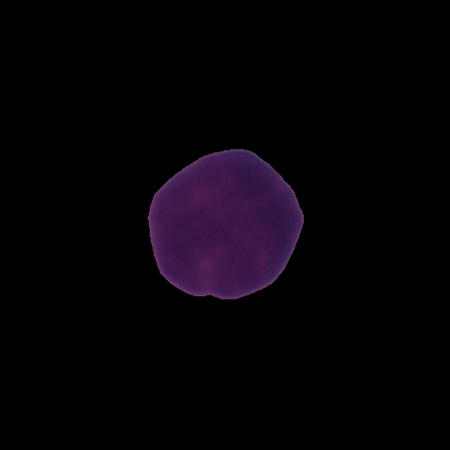
Label: healthy